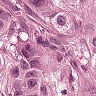
Metastatic tissue present: yes